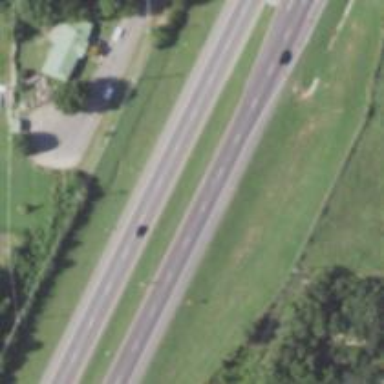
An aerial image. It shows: Primary highway.